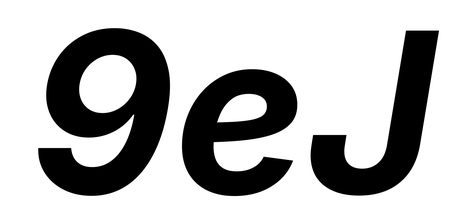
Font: Inter-Italic_Bold_Italic